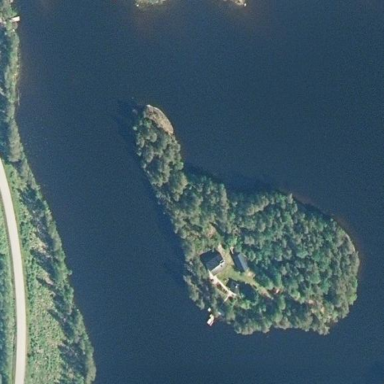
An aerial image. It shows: Island.